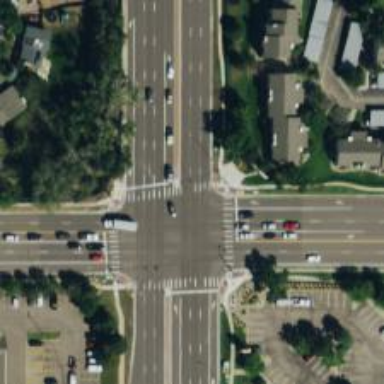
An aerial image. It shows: Crossing road.